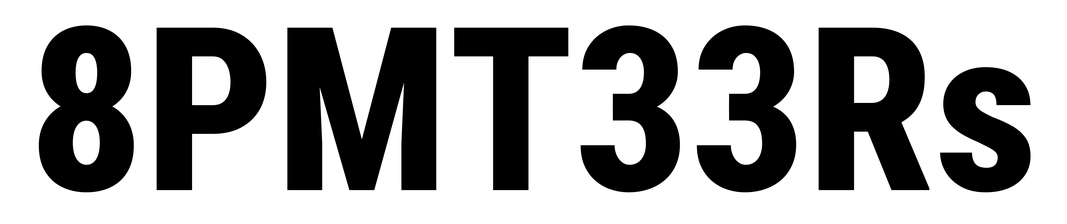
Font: Roboto_Condensed_ExtraBold